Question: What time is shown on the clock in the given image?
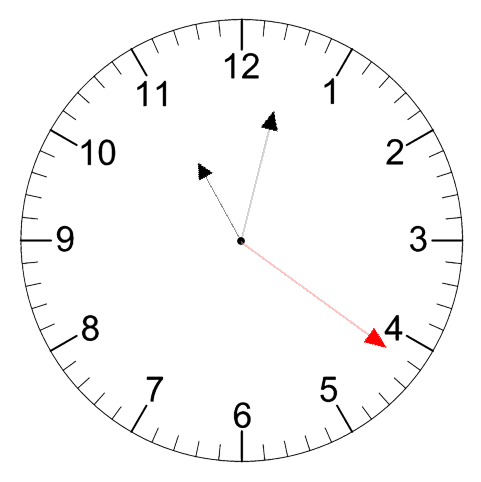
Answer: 11:02:21